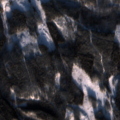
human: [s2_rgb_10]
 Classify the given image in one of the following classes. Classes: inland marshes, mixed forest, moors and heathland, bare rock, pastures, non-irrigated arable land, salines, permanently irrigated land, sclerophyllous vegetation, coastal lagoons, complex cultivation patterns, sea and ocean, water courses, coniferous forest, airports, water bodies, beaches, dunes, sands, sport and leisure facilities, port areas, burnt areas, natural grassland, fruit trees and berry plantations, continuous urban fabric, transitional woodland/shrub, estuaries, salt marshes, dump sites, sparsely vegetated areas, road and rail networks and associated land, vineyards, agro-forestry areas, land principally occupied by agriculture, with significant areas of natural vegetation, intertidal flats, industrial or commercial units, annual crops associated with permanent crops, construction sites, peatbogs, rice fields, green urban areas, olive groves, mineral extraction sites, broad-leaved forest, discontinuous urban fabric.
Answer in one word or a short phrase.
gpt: land principally occupied by agriculture, with significant areas of natural vegetation, coniferous forest, mixed forest